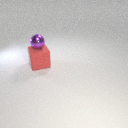
large red rubber cube below small purple metal sphere